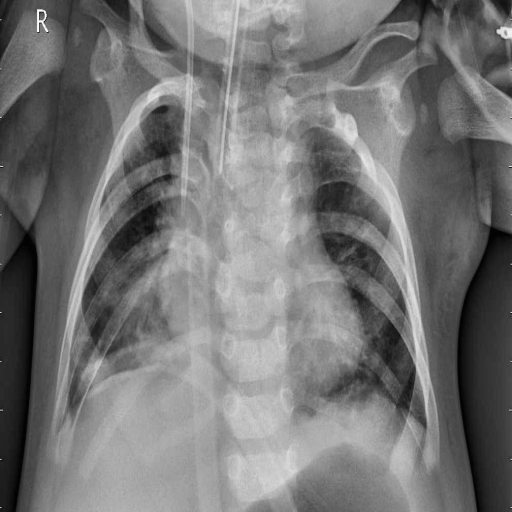
Finding: PNEUMONIA